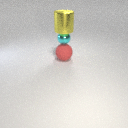
large yellow metal cylinder above large red rubber sphere